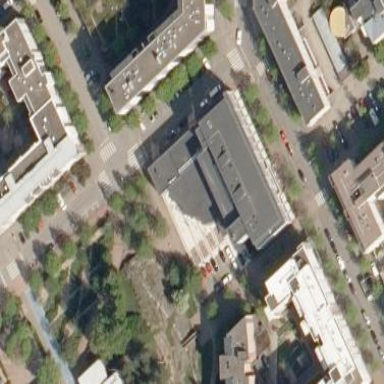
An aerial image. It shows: School.